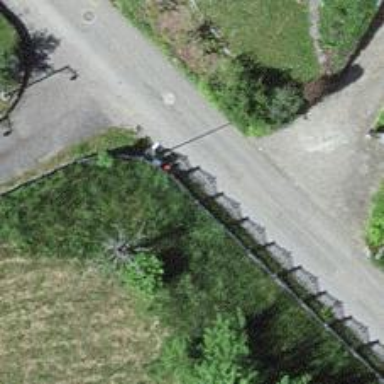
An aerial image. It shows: Fence is in the image.